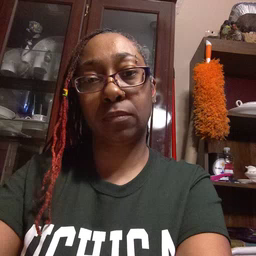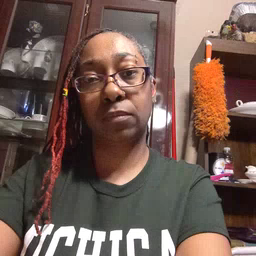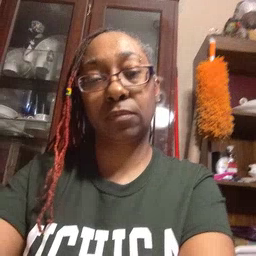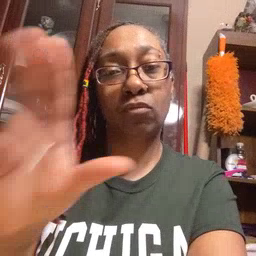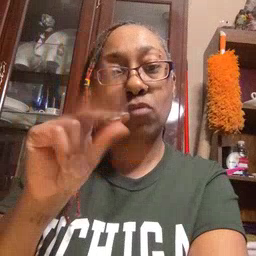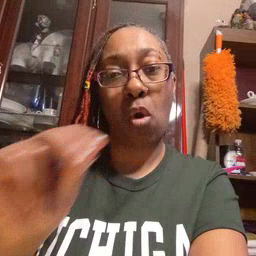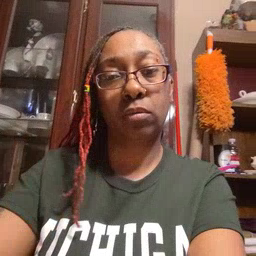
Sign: no